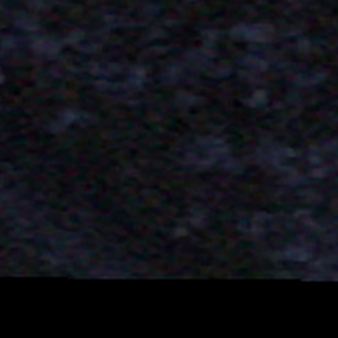
Label: other